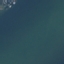
Land use / land cover class: SeaLake